【题型】解答题　【知识点】平面几何　【难度】medium
平行四边形 \(ABCD\) 中，点 \(O\) 是对角线 \(BD\) 中点，点 \(E\) 在边 \(BC\) 上，\(EO\) 的延长线与边 \(AD\) 交于点 \(F\)，连接 \(BF\)、\(DE\)，如图 1.

(1) 求证：四边形 \(BEDF\) 是平行四边形；

(2) 在 (1) 中，若 \(DE=DC\)，\(\angle CBD=45^\circ\)，过点 \(C\) 作 \(DE\) 的垂线，与 \(DE\)、\(BD\)、\(BF\) 分别交于点 \(G\)、\(H\)、\(R\)，如图 2

$^{\textcircled{1}}$ 当 \(CD=6\)，\(CE=4\) 时，求 \(BE\) 的长.

$^{\textcircled{2}}$ 探究 \(BH\) 与 \(AF\) 的数量关系，直接写出答案.
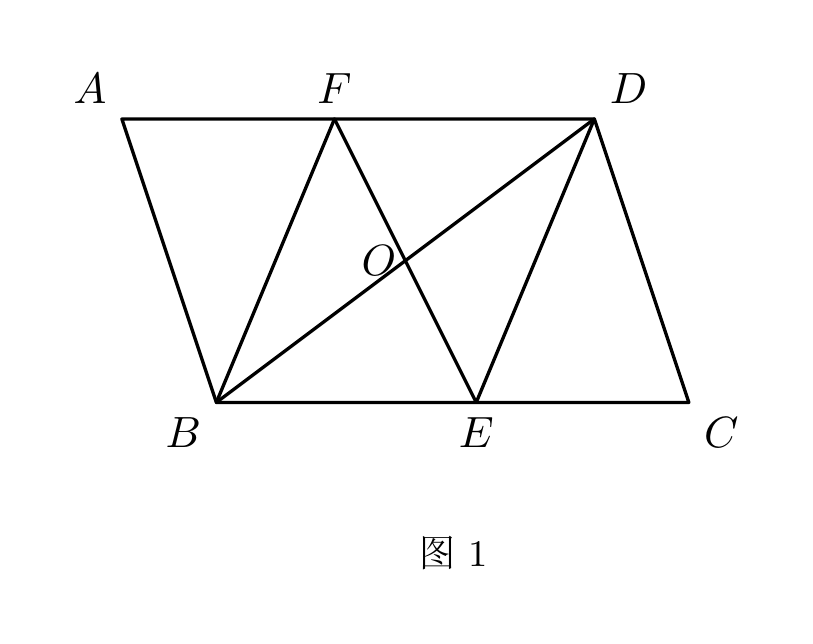
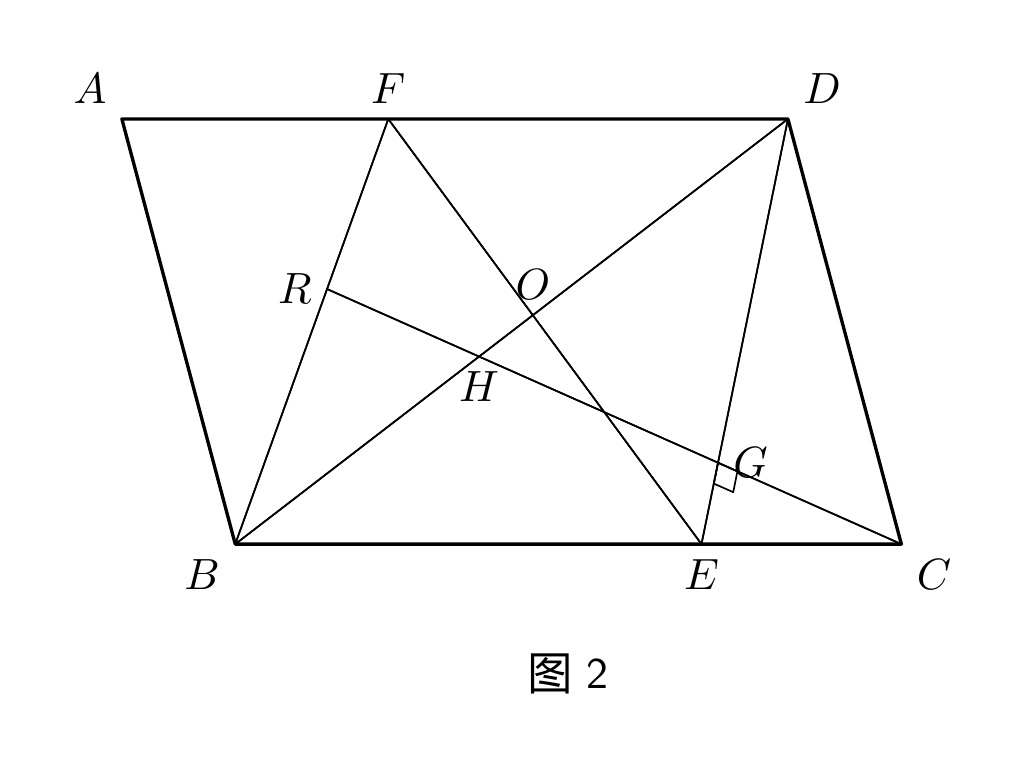
【解答】
【答案】(1)见解析

(2)$^{\textcircled{1}}$ \(4\sqrt{2}-2\)；$^{\textcircled{2}}$ \(AF = \sqrt{2}BH\)

【分析】

【详解】（1）证明：$\because$ 平行四边形 \(ABCD\) 中，点 \(O\) 是对角线 \(BD\) 中点，

$\therefore AD \parallel BC\), \(BO = DO\),

$\therefore \angle ADB = \angle CBD\)，且 \(\angle DOF = \angle BOE\), \(BO = DO\),

$\therefore \triangle BOE \cong \triangle DOF\ (\text{ASA})\),

$\therefore DF = BE\)，且 \(DF \parallel BE\),

$\therefore$ 四边形 \(BEDF\) 是平行四边形；

（2）解：$^{\textcircled{1}}$ 如图 2，过点 \(D\) 作 \(DN \perp EC\) 于点 \(N\),

$\because DE = DC = 6\), \(DN \perp EC\),

$\therefore EN = CN = 2\),

$\therefore DN = \sqrt{DC^2 - CN^2} = \sqrt{6^2 - 2^2} = 4\sqrt{2}\),

$\because \angle DBC = 45^\circ\), \(DN \perp BC\),

$\therefore \angle DBC = \angle BDN = 45^\circ\),

$\therefore DN = BN = 4\sqrt{2}\),

$\therefore BE = BN - EN = 4\sqrt{2} - 2\);

$^{\textcircled{2}}$ \(AF = \sqrt{2}BH\),

理由如下：如图，过点 \(H\) 作 \(HM \perp BC\) 于点 \(M\).

$\because DN \perp EC\), \(CG \perp DE\),

$\therefore \angle CEG + \angle ECG = 90^\circ\)，\(\angle DEN + \angle EDN = 90^\circ\),

$\therefore \angle EDN = \angle ECG\),

$\because DE = DC\), \(DN \perp EC\),

$\therefore \angle EDN = \angle CDN\), \(EC = 2CN\),

$\therefore \angle ECG = \angle CDN\),

$\because \angle DHC = \angle DBC + \angle BCH = 45^\circ + \angle BCH\),

\(\angle CDB = \angle BDN + \angle CDN = 45^\circ + \angle CDN\),

$\therefore \angle CDB = \angle DHC$

$\therefore CD = CH\)，且 \(\angle HMC = \angle DNC = 90^\circ\), \(\angle ECG = \angle CDN\),

$\therefore \triangle HMC \cong \triangle CND\ (\text{AAS})\),

$\therefore HM = CN\),

$\because HM \perp BC\), \(\angle DBC = 45^\circ\),

$\therefore \angle BHM = \angle DBC = 45^\circ\),

$\therefore BM = HM\),

$\therefore BH = \sqrt{2}HM\),

$\because AD = BC\), \(DF = BE\),

$\therefore AF = EC = 2CN\),

$\therefore AF = 2HM = \sqrt{2}BH\).